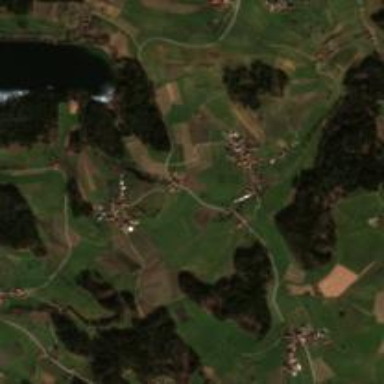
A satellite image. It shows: Small hamlet.